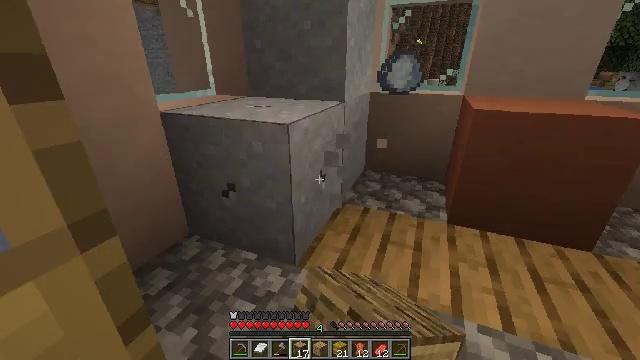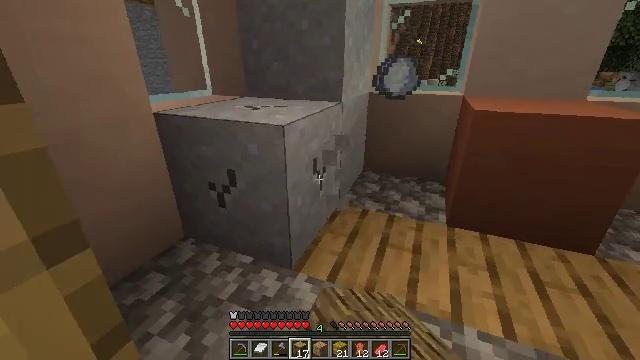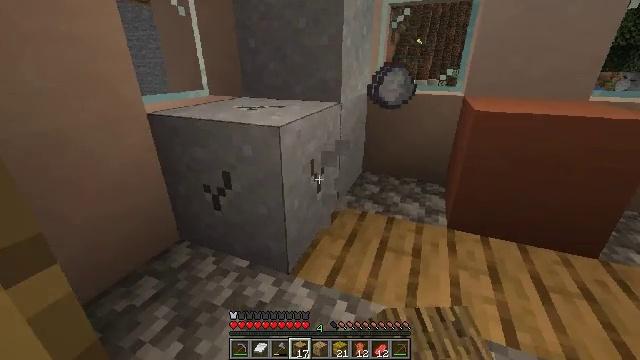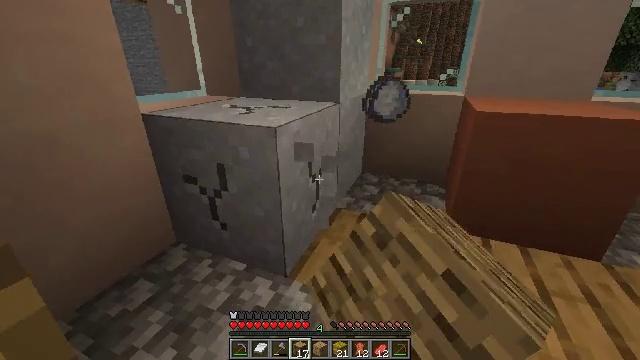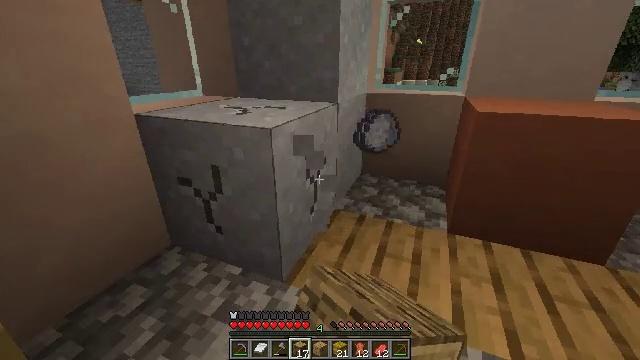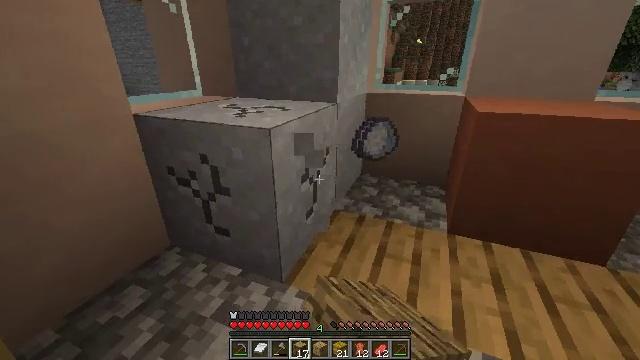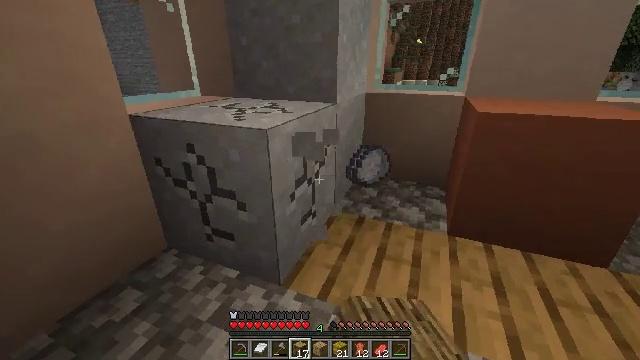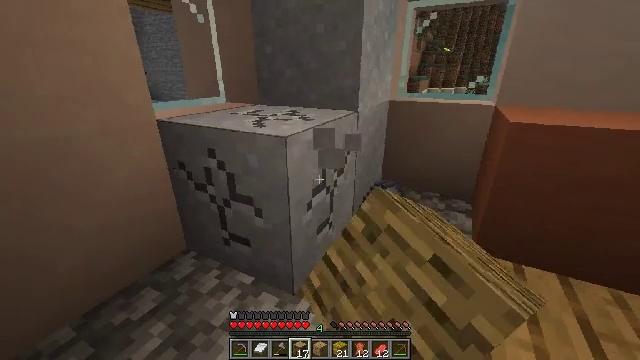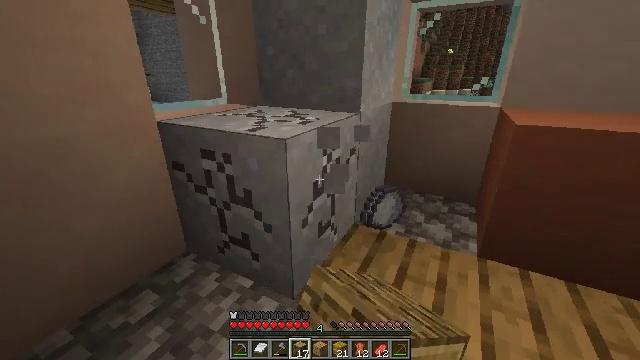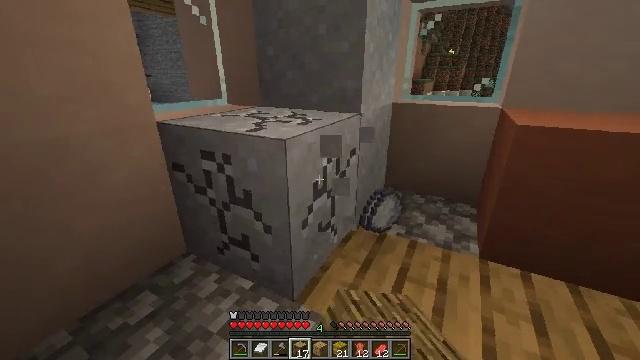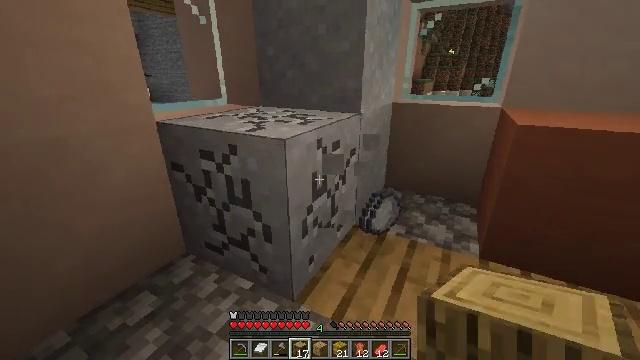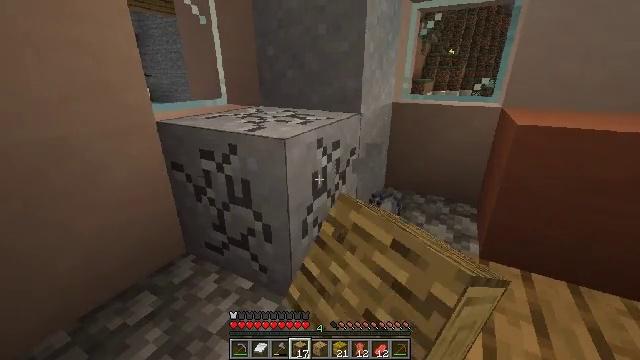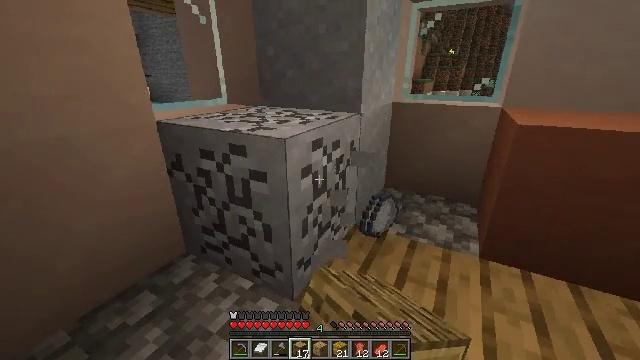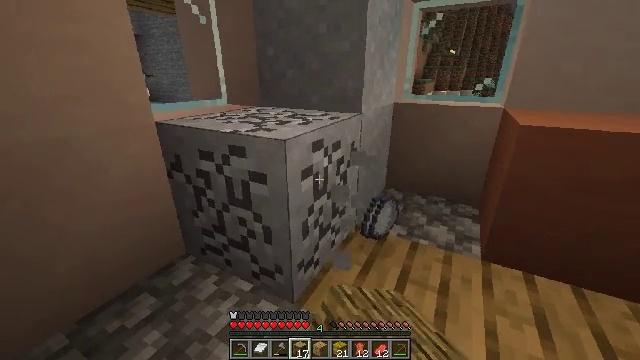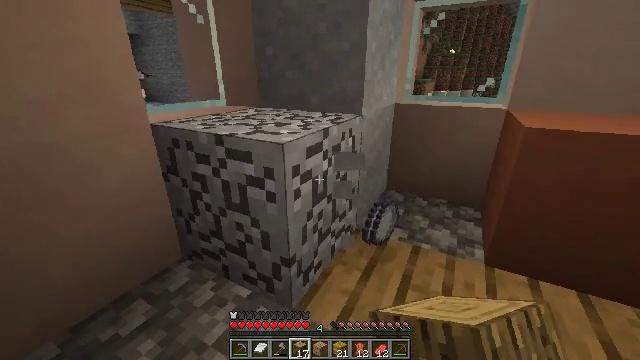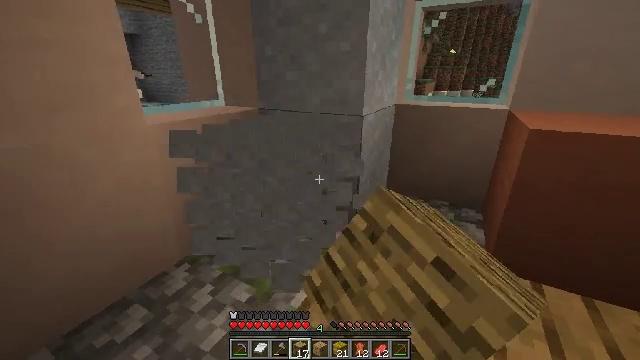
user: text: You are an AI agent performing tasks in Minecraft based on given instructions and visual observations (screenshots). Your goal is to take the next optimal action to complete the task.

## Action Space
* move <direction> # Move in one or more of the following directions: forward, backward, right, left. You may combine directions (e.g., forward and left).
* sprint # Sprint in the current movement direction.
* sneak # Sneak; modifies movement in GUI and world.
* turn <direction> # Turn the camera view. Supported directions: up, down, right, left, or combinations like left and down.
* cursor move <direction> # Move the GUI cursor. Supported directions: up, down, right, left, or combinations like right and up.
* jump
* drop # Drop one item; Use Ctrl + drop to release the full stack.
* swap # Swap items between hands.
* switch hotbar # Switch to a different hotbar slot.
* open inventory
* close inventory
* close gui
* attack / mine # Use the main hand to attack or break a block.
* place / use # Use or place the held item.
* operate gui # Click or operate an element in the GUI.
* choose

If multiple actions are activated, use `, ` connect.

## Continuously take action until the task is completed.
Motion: motion action
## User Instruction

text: Collect clay by holding down the left mouse button.
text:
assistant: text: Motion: move right, sneak, attack / mine
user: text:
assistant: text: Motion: move right, sneak, attack / mine
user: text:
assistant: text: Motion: move right, sneak, attack / mine
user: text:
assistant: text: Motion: move right, sneak, attack / mine
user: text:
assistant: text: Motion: move right, sneak, attack / mine
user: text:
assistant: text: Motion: move right, sneak, attack / mine
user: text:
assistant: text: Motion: move right, sneak, turn left and up, attack / mine
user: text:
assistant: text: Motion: sneak, attack / mine
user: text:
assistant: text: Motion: sneak, attack / mine
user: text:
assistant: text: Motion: sneak, attack / mine
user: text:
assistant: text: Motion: sneak, attack / mine
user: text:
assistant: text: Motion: sneak, attack / mine
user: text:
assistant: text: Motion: move forward, sneak, attack / mine
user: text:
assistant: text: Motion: move forward, sneak, attack / mine
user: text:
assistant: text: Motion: move forward, sneak, attack / mine
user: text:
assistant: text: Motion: move forward, sneak, attack / mine
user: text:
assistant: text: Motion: move forward, sneak, attack / mine
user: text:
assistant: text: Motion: move forward, sneak, attack / mine
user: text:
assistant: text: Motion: move forward, sneak, attack / mine
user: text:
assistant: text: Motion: move forward, sneak, attack / mine
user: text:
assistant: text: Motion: move forward, sneak, turn right, attack / mine
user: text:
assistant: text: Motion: move forward, sneak, turn right, attack / mine
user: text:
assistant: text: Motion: move forward, sneak, turn right, attack / mine
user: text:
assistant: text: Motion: move forward and move right, sneak, turn right, attack / mine
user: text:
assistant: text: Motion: move forward and move right, sneak, attack / mine
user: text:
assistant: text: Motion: move right, sneak, attack / mine
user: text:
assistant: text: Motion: sneak, attack / mine
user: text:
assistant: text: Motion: sneak, attack / mine
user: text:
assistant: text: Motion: sneak, attack / mine
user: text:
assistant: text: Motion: sneak, attack / mine